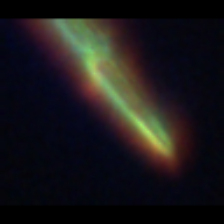
Taxon: Psuedo-nitzschia
Group: Diatoms